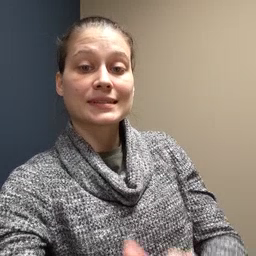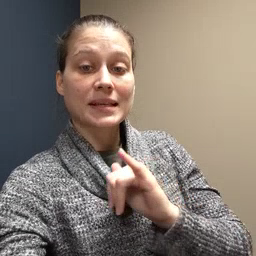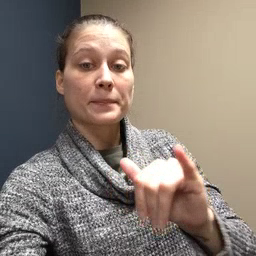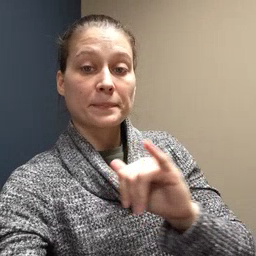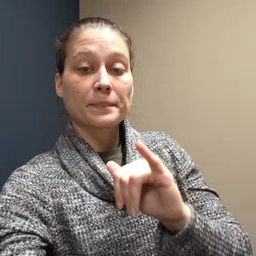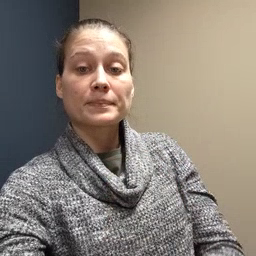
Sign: same